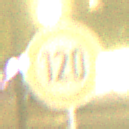
Verkehrszeichen: Geschwindigkeit120
Umgebung: Outdoor, Urban
Tageszeit: Night
Wetter: Clear
Licht: Artificial
Jahreszeit: NotSpecified
Kontrast: HighContrast